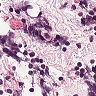
Metastatic tissue present: no